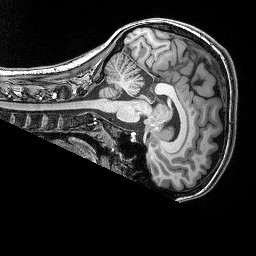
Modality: T1w
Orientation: sagittal
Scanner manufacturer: siemens
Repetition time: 2.25 s
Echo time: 0.00418 s